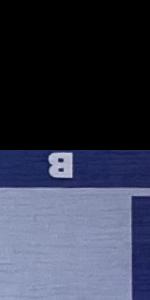
Label: Empty